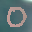
Label: 0